Question: Is there an easy way to do the following?
I want to split a view into 4 via two diagonal lines:

So the upper triangle area will correspond to "up".
The other 3 will correspond to "left", "down", "right" respectively.
What would be the easiest or the most efficient way of doing this?
I had considered creating 4 triangle shapes and detecting touches inside them, but maybe this will be unnecessary?
For moving a sprite in a map.
Thanks!
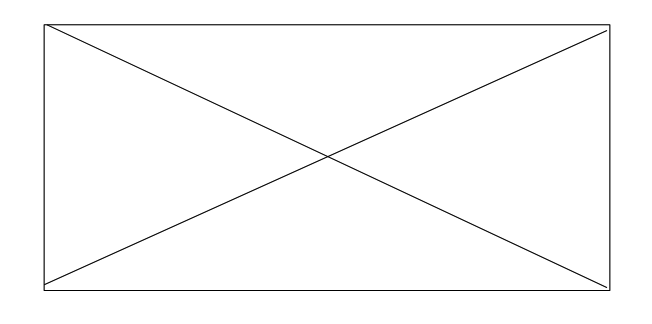
Answer: After my comment, I wanted to mock up a simple implementation for myself, so, here's a simple full screen joystick that will determine cardinal-like directions based on
touch position relative to the center of the screen.
(FullScreenJoystick)
'''
#import "cocos2d.h"
// Up, Down, Left, Right - directions
typedef enum
{
DIR_NONE = 0,
DIR_UP,
DIR_LEFT,
DIR_DOWN,
DIR_RIGHT
} ULDR;
// UpLeft, UpRight, DownLeft, DownRight - boundaries
typedef enum
{
UL = 135,
UR = 45,
DL = 225,
DR = 315
} ULDR_BOUNDS;
@interface FSJoy : CCLayer
{
CGPoint origin;
float angleCurrent;
BOOL isActive;
}
@property CGPoint origin;
@property float angleCurrent;
@property BOOL isActive;
@end
'''
'''
#import "FSJoy.h"
@implementation FSJoy
@synthesize origin, angleCurrent, isActive;
-(id) init
{
if( (self = [super init]) )
{
self.isTouchEnabled = YES;
CGSize screenSize = [[CCDirector sharedDirector] winSize];
angleCurrent = 0.0f;
origin = ccp(screenSize.width / 2.0f, screenSize.height / 2.0f);
isActive = NO;
}
return self;
}
-(void) registerWithTouchDispatcher
{
[[CCTouchDispatcher sharedDispatcher] addTargetedDelegate:self priority:(INT_MIN - 4) swallowsTouches:YES];
}
-(BOOL) ccTouchBegan:(UITouch *)touch withEvent:(UIEvent *)event
{
CGPoint touchCurrent = [touch locationInView:[touch view]];
touchCurrent = [[CCDirector sharedDirector] convertToGL:touchCurrent];
angleCurrent = [self determineAngleFromPoint:origin toPoint:touchCurrent];
[self determineDirectionFromAngle: angleCurrent];
isActive = YES;
return YES; // full screen controller, so always return YES
}
-(void) ccTouchMoved:(UITouch *)touch withEvent:(UIEvent *)event
{
CGPoint touchCurrent = [touch locationInView:[touch view]];
touchCurrent = [[CCDirector sharedDirector] convertToGL:touchCurrent];
angleCurrent = [self determineAngleFromPoint:origin toPoint:touchCurrent];
[self determineDirectionFromAngle: angleCurrent];
}
-(void) ccTouchEnded:(UITouch *)touch withEvent:(UIEvent *)event
{
isActive = NO;
}
-(void) ccTouchCancelled:(UITouch *)touch withEvent:(UIEvent *)event
{
[self ccTouchEnded:touch withEvent:event];
}
-(float) determineAngleFromPoint:(CGPoint)from toPoint:(CGPoint)to
{
float angle = ccpToAngle(ccpSub(to, from));
if (angle <= 0.0f)
{
angle += M_PI * 2.0f;
}
angle = CC_RADIANS_TO_DEGREES(angle);
// NSLog(@"angle is %f", angle);
return angle;
}
-(ULDR) determineDirectionFromAngle:(float) angle
{
ULDR dir = DIR_NONE;
dir = ((angle >= UR) && (angle <= UL)) ? DIR_UP : dir;
dir = ((angle >= DL) && (angle <= DR)) ? DIR_DOWN : dir;
dir = ((angle > UL) && (angle < DL)) ? DIR_LEFT : dir;
dir = ((angle > DR) || (angle < UR)) ? DIR_RIGHT : dir;
NSLog(@"direction is %d", dir);
return dir;
}
@end
'''
Usage is simply to add the Joystick to the scene/layer:
'''
#import "cocos2d.h"
@interface FSJoyTest : CCLayer
@end
'''
'''
#import "FSJoyTest.h"
#import "FSJoy.h"
@implementation FSJoyTest
-(id) init
{
if( (self=[super init]) )
{
[self addChild: [FSJoy node]];
}
return self;
}
@end
'''